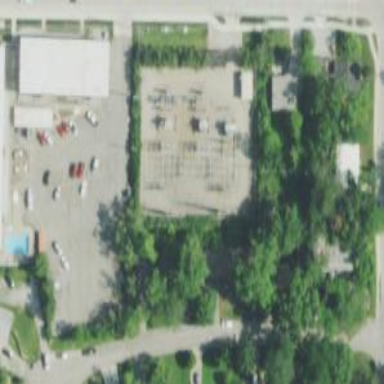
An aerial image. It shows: Distribution level power substation.